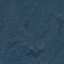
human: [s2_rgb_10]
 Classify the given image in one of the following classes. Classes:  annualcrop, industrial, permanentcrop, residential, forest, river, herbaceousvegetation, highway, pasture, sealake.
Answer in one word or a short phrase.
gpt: Forest